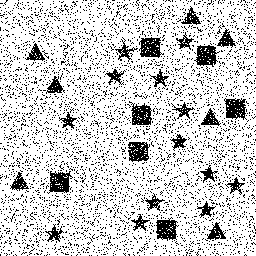
Squares: 7
Triangles: 7
Stars: 13
Total shapes: 27